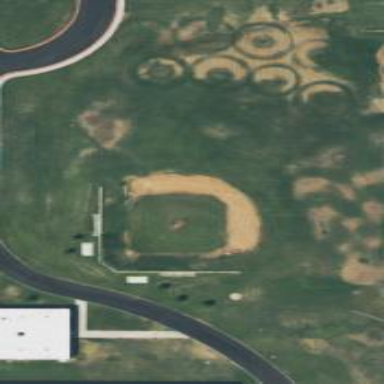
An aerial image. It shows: Baseball pitch for leisure land activities.